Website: home-depot
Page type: review-order
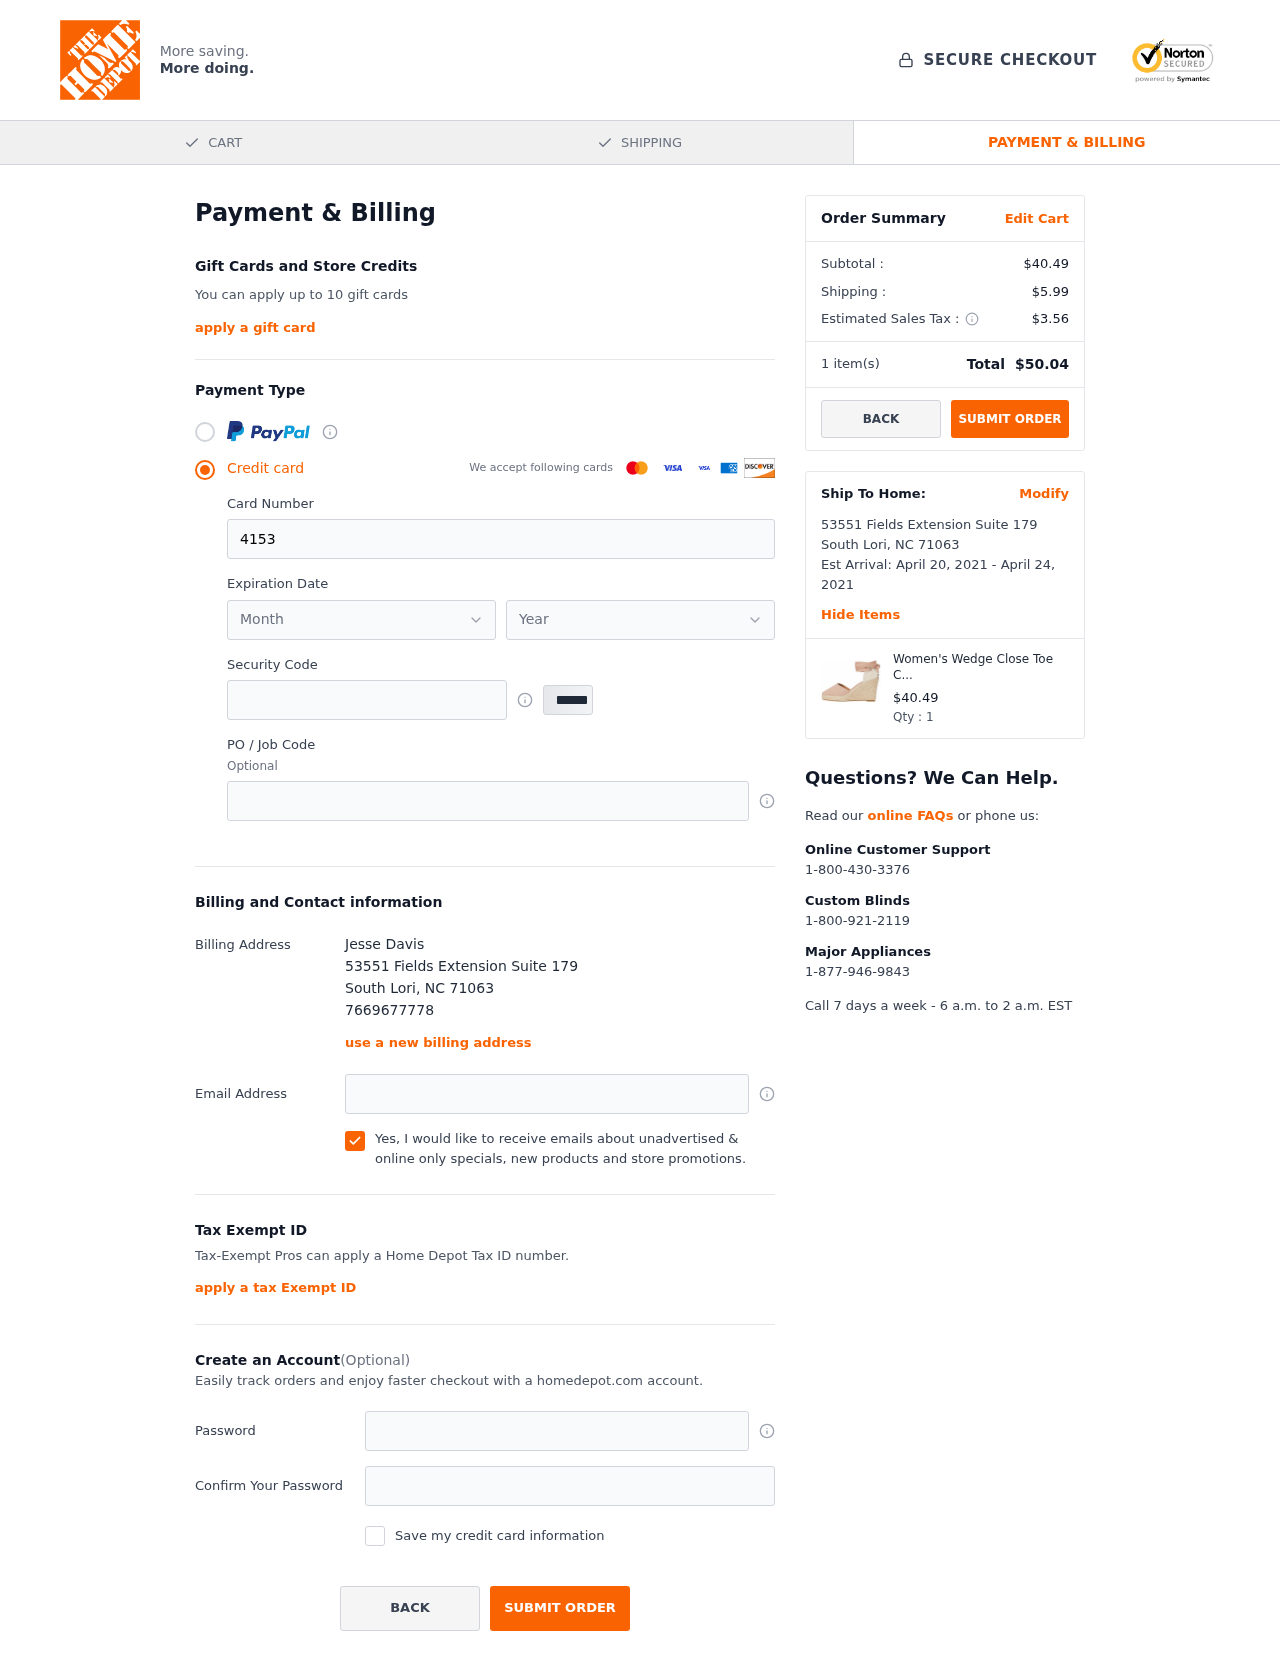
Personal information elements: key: PII_CARD_EXPIRY_MONTH
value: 10
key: PII_CARD_EXPIRY_YEAR
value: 28
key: PII_CITY
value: South Lori
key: PII_FULLNAME
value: Jesse Davis
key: PII_PHONE
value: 7669677778
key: PII_POSTCODE
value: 71063
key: PII_STATE_ABBR
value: NC
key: PII_STREET
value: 53551 Fields Extension Suite 179
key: PII_CARD_NUMBER
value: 4153 6188 4801 5026
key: PII_CARD_CVV
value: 799
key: PII_JOB_CODE
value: WO-637281
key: PII_EMAIL
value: jesse.davis@hotmail.com
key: PII_STREET2
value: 53551 Fields Extension Suite 179
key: PII_POSTCODE2
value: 71063
Product elements: key: PRODUCT1_NAME
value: Women's Wedge Close Toe Canvas Espadrille Sandal, Pink, 8 US
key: PRODUCT1_PRICE
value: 40.49
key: PRODUCT1_QUANTITY
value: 1
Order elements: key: ORDER_SUBTOTAL
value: $40.49
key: ORDER_SHIPPING_COST
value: $5.99
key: ORDER_TAX
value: $3.56
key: ORDER_NUM_ITEMS
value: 1
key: ORDER_TOTAL
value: $50.04
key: ORDER_SHIPPING_DATE
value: April 20, 2021
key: ORDER_DELIVERY_DATE
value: April 24, 2021